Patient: sex M, age 53
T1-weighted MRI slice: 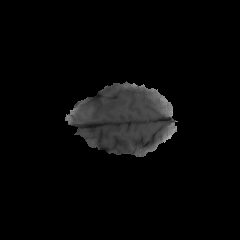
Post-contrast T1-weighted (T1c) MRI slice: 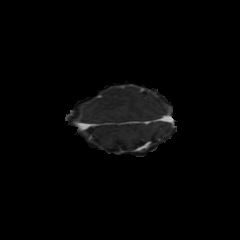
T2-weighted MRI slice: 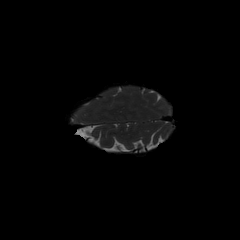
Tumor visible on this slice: no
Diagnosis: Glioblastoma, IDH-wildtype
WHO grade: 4